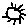
Label: sun